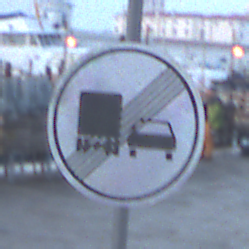
Verkehrszeichen: EndeUeberholverbotKraftfahrzeuge
Umgebung: Outdoor, Urban
Tageszeit: Dawn
Wetter: Clear
Licht: Natural
Jahreszeit: NotSpecified
Kontrast: LowContrast